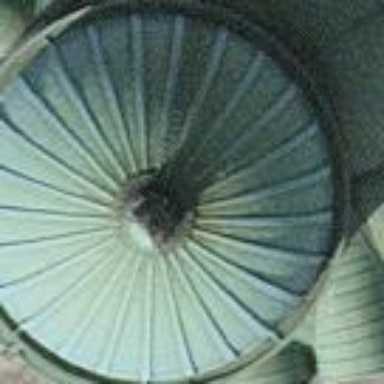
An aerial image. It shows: Part of building with distinctive olive-colored dome-shaped roof.